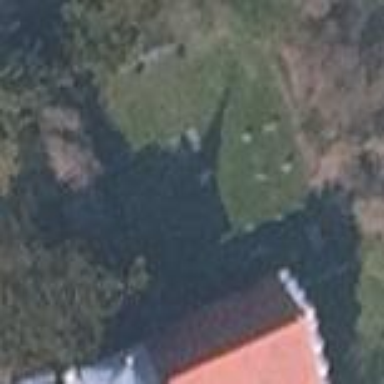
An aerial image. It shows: Cemetery.